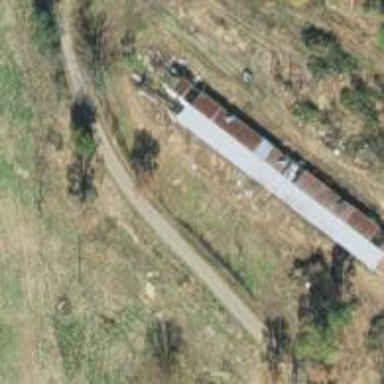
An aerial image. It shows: Farm auxiliary building.